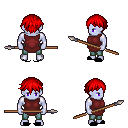
a pixel art fantasy rpg character, male body template, dark elf, purple skin, maroon tunic, teal pants, red short bangs hairstyle, black slippers, spear, four views (front, back, left, right), 2x2 character sprite sheet, small pixel art, hard edges, no anti-aliasing